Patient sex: M
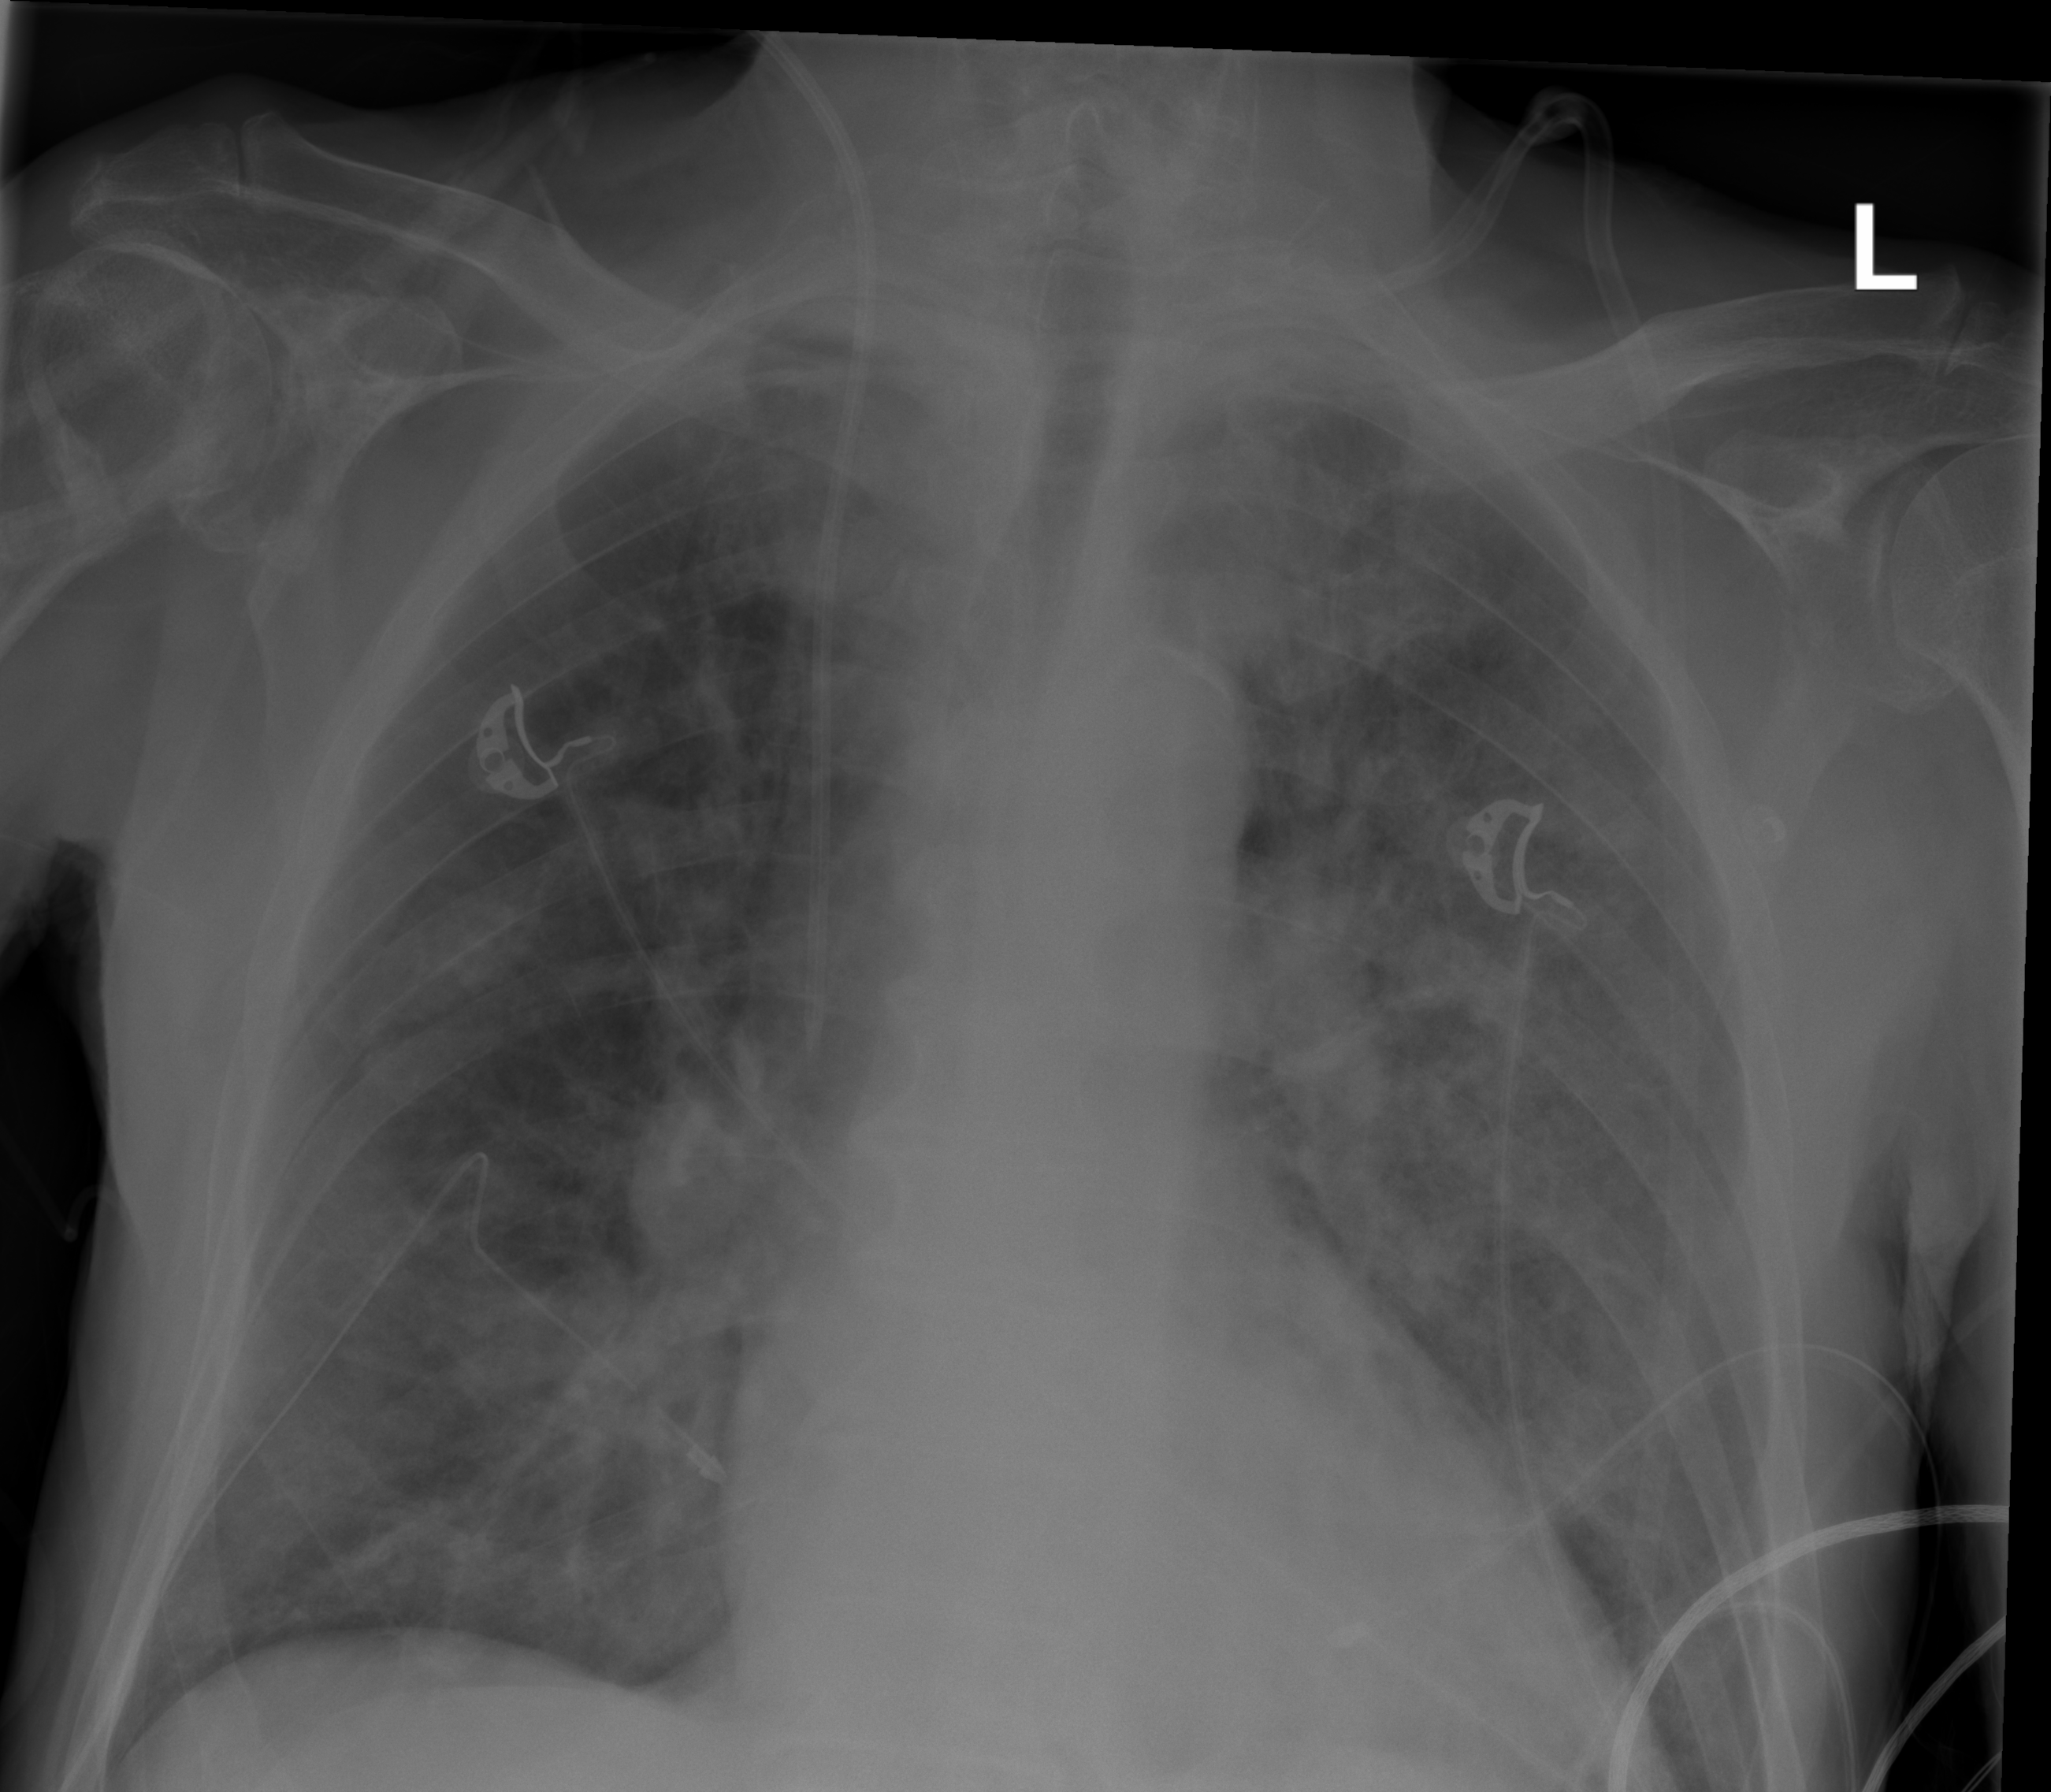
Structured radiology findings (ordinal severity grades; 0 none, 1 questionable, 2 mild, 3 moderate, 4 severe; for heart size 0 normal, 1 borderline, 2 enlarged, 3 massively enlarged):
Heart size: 2
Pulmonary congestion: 2
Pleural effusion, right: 0
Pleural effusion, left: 1
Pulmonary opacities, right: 2
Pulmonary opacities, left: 3
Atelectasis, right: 2
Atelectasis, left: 2